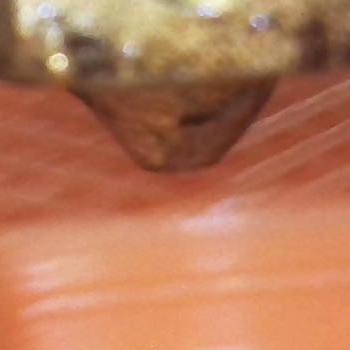
Flow rate: 69%